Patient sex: M
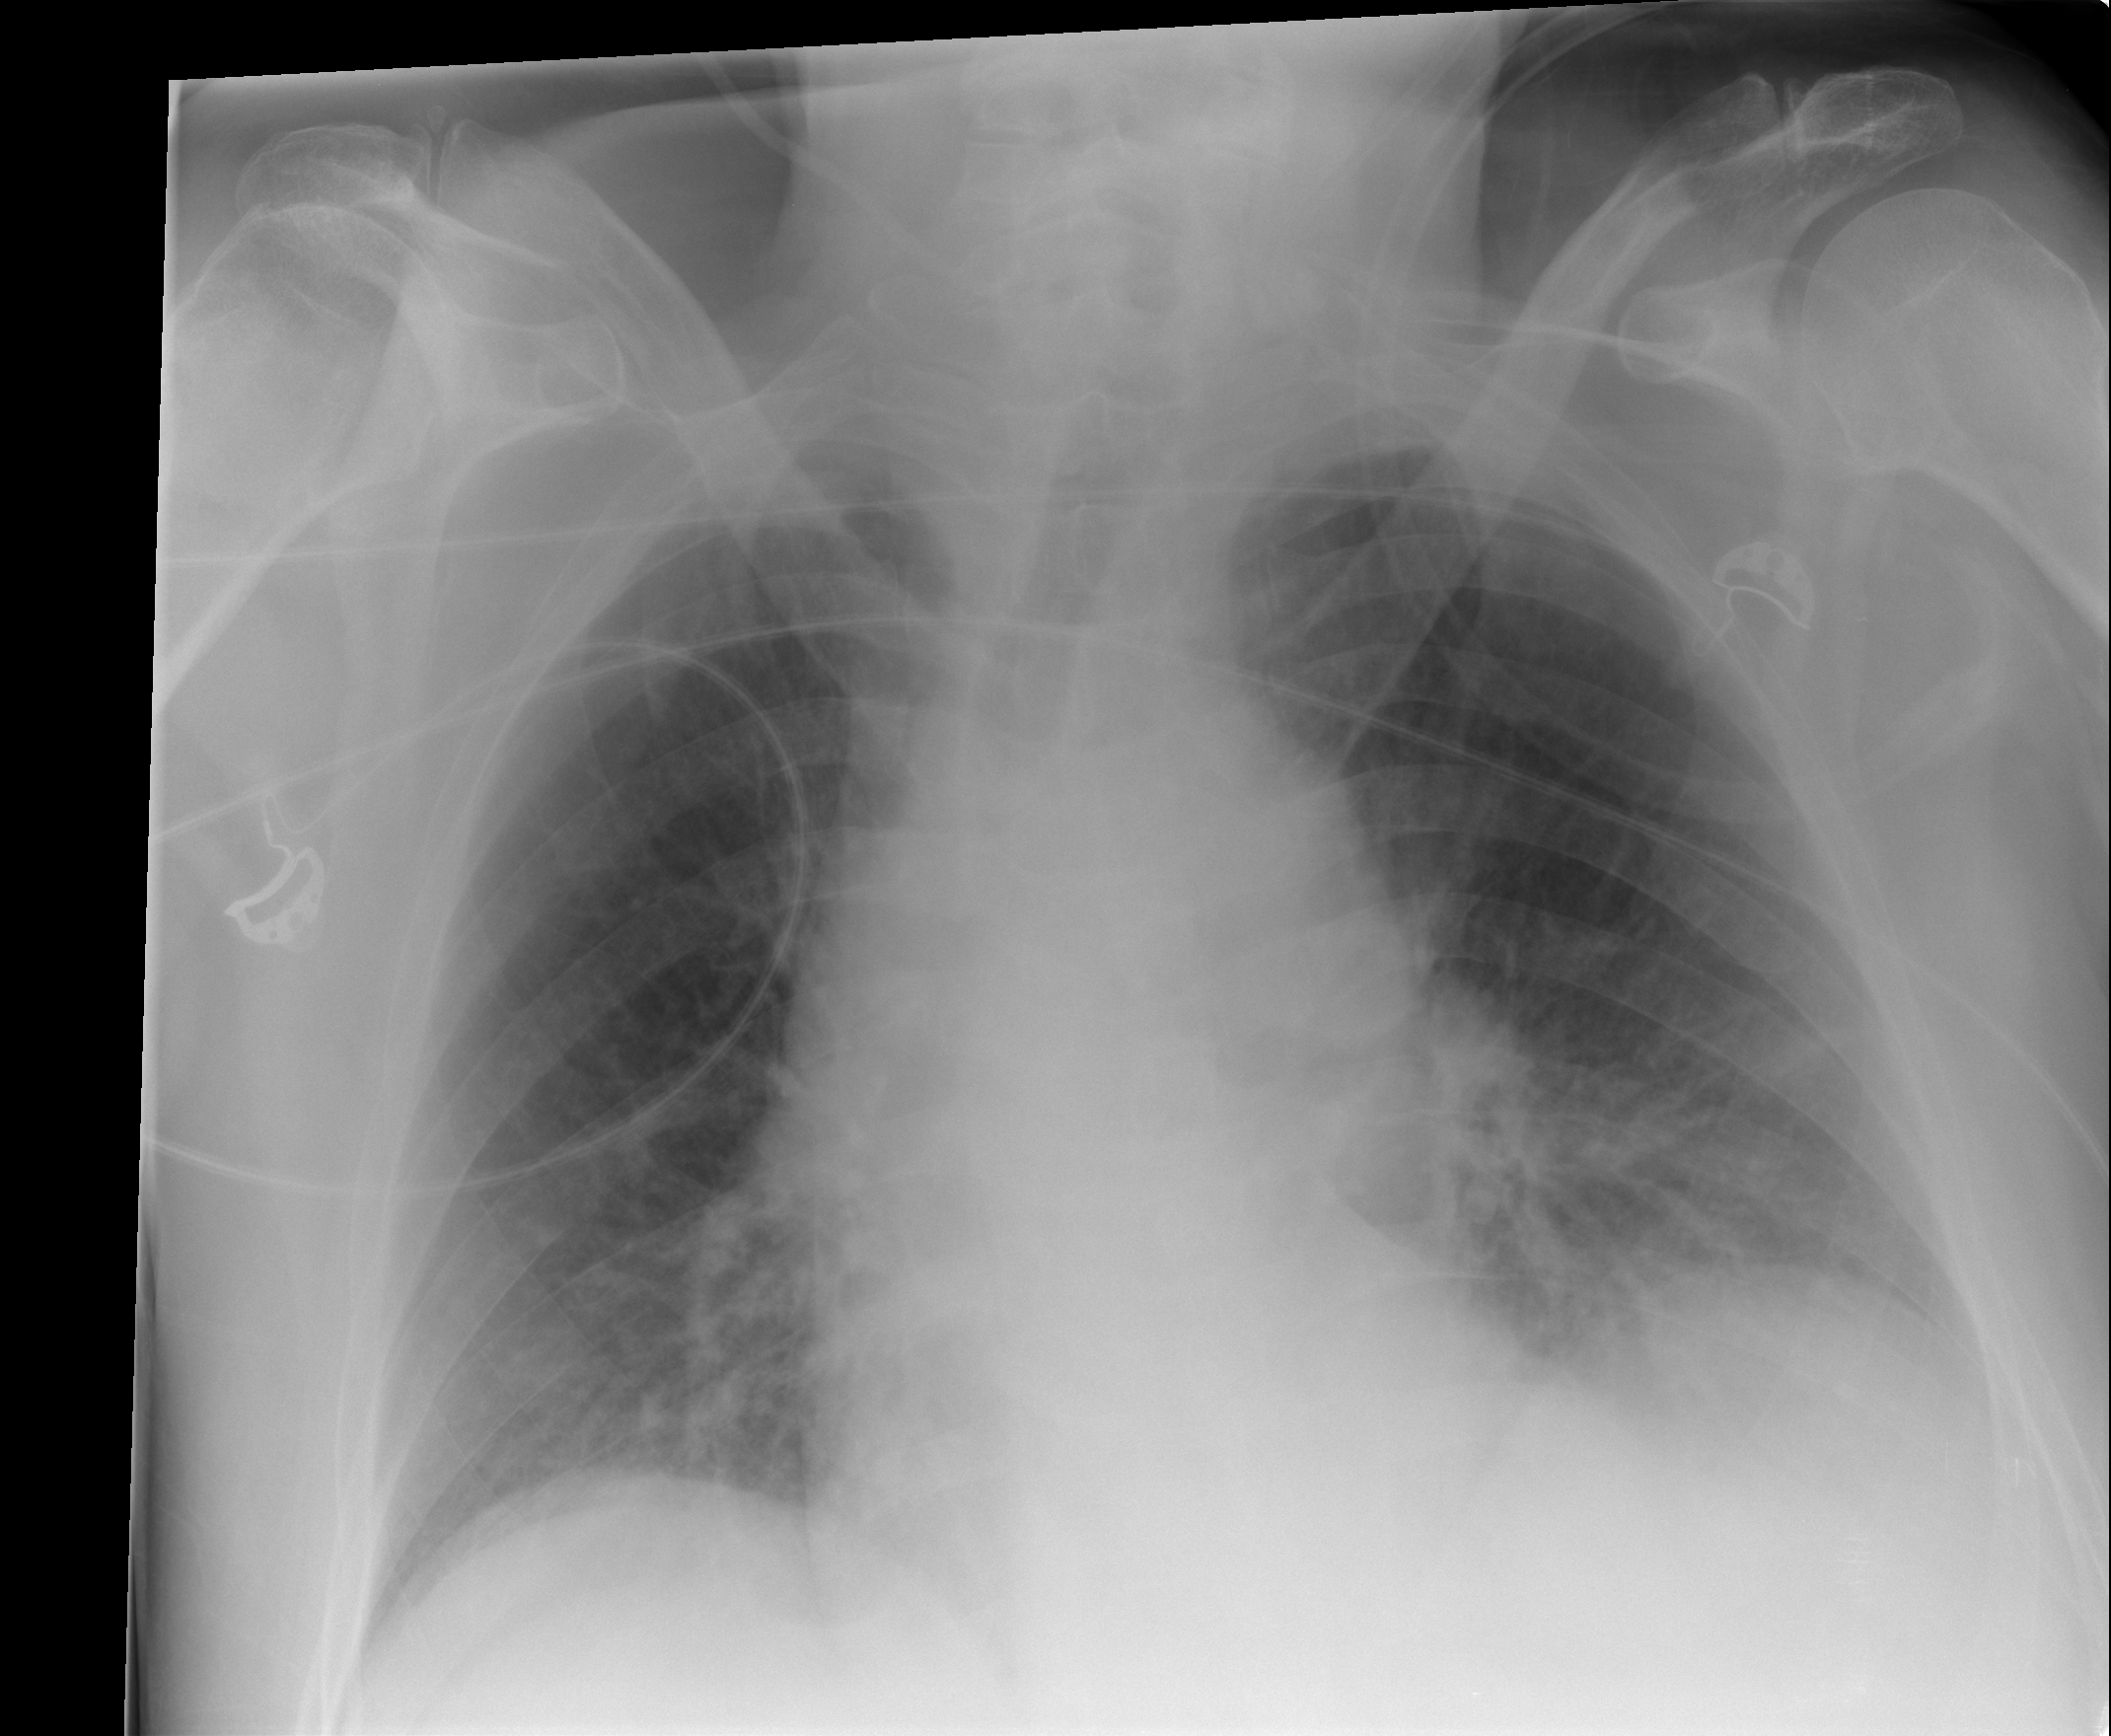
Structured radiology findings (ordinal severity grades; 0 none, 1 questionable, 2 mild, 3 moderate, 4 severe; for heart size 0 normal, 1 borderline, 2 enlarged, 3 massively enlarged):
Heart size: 0
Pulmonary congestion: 2
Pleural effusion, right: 0
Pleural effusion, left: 0
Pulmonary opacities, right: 0
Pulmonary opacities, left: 0
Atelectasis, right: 0
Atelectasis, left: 0